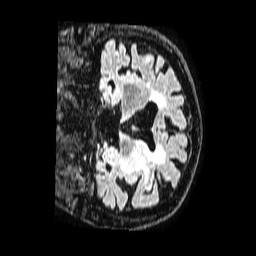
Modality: FLAIR
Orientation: coronal
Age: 87
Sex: female
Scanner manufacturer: philips
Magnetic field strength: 1.5 T
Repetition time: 4.8 s
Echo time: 0.3 s